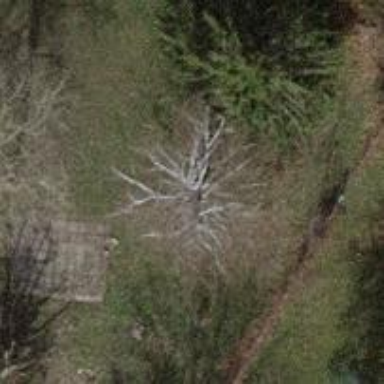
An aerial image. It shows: Evergreen tree with needle-leaved leaves.